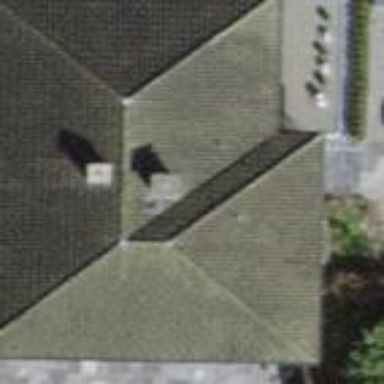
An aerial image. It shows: Building with hipped roof.